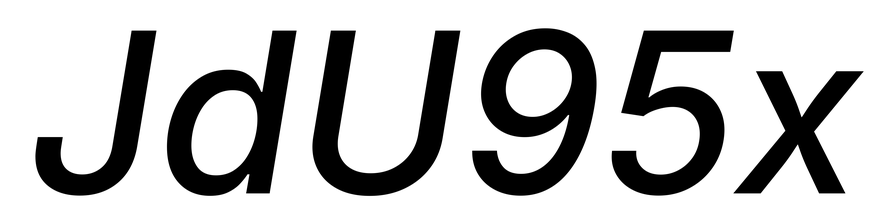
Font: Inter-Italic_Medium_Italic